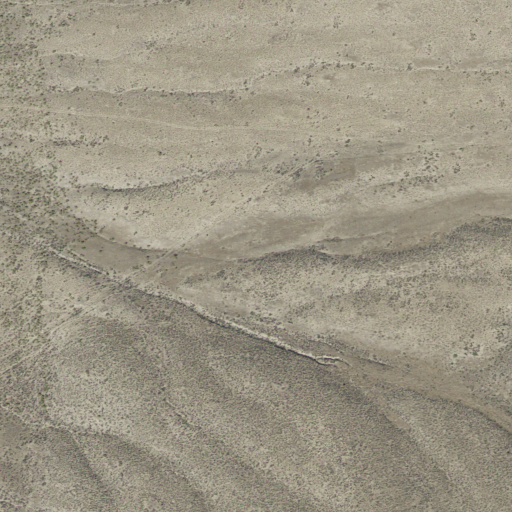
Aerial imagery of valley in Utah named Sheridan Gulch containing only shrub